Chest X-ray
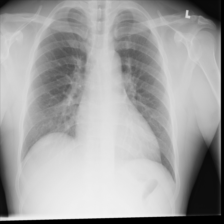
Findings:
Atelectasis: negative
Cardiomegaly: positive
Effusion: negative
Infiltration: negative
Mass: negative
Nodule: negative
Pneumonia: negative
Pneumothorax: negative
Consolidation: negative
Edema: negative
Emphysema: negative
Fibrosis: negative
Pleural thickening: negative
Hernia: negative